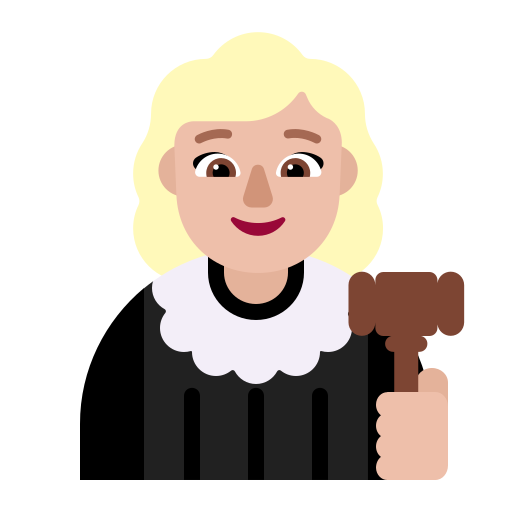
woman judge flat  light